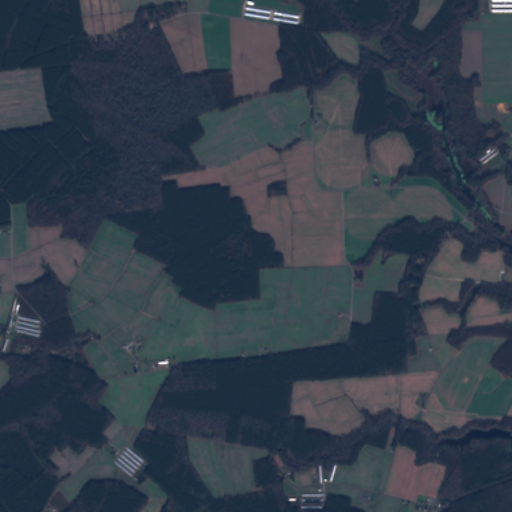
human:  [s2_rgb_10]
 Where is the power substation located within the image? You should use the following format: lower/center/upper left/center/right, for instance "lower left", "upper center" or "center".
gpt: The power substation is located in the lower right of the image.
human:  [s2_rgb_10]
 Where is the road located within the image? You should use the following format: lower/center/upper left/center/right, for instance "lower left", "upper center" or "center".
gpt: There is no road in the image.